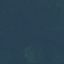
Land use / land cover: Forest